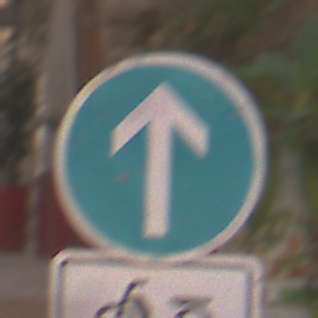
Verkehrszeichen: VorgeschriebeneFahrtrichtungGeradeaus
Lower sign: EinspurigeFahrzeugeFrei2
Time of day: MorningAfternoon
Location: Outdoor (Urban)
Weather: Clear
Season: NotSpecified
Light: Natural